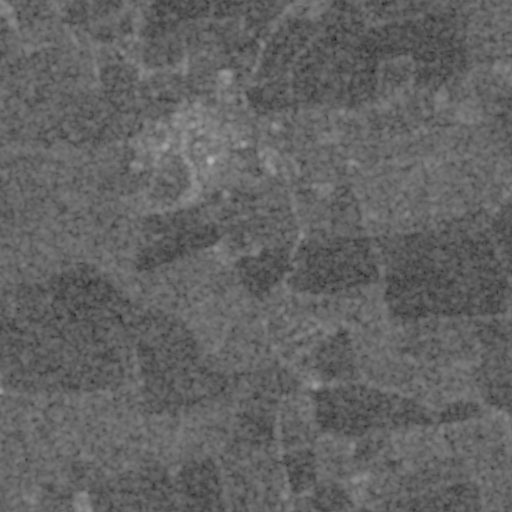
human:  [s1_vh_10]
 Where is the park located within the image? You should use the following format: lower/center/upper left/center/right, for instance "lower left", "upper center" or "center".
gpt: The park is located in the upper left of the image.
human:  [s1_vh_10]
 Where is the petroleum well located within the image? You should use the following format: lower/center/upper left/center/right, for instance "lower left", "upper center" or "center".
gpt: The petroleum well is located in the center left of the image.
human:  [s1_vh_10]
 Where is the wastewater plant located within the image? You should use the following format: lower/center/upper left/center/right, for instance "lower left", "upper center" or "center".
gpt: The wastewater plant is located in the upper center of the image.
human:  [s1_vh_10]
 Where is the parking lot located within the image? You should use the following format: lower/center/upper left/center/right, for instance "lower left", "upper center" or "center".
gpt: There is no parking lot in the image.

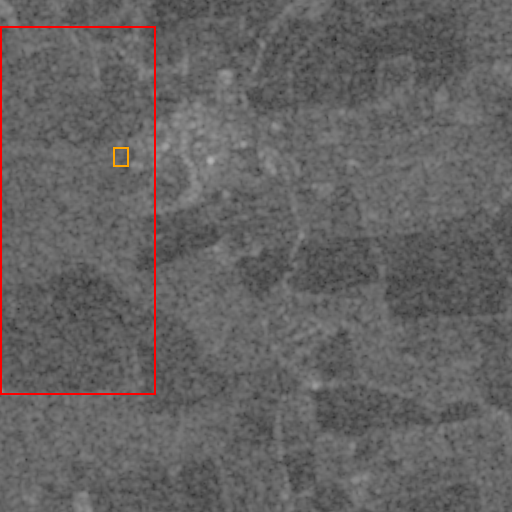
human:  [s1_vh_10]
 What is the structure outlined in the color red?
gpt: The structure outlined in red is a crop field.
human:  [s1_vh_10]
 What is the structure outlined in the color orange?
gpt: The structure outlined in orange is a park.
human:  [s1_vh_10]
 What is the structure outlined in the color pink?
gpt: There is no pink outline.